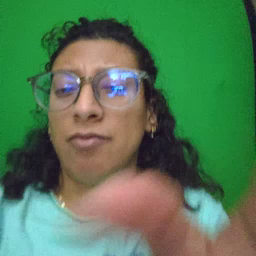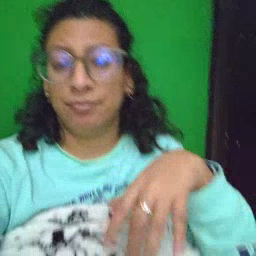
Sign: yucky